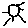
Label: sun